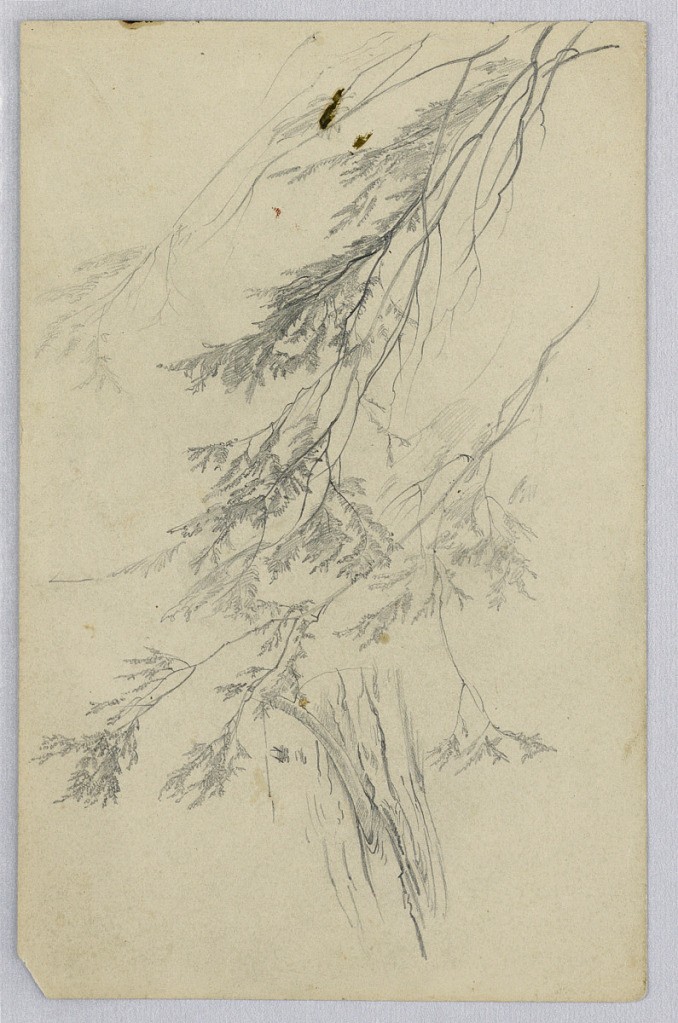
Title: Study of foliage
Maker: William Trost Richards, American, 1833–1905
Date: ca. 1864
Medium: Graphite on paper
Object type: Drawing
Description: Sketch of a tree with foliage.